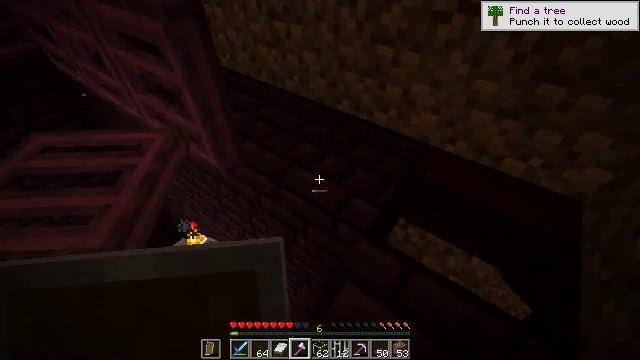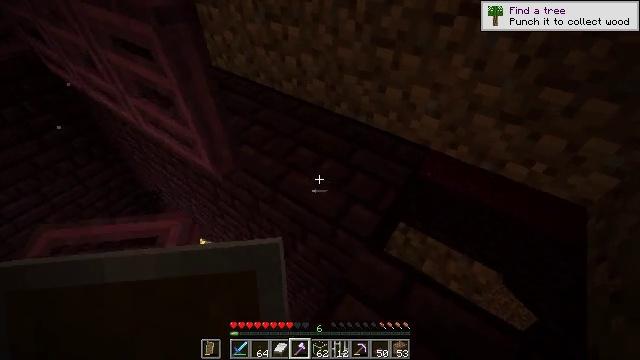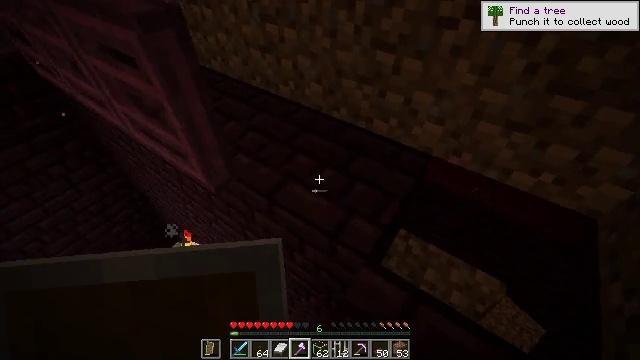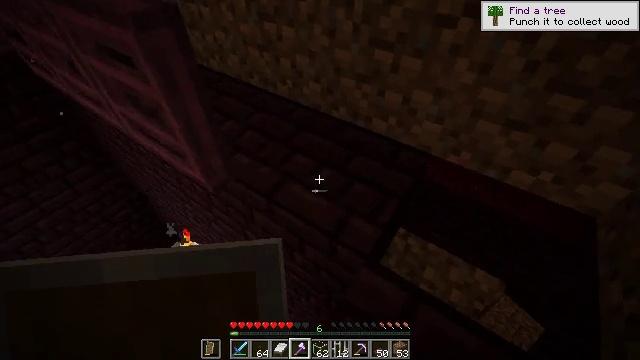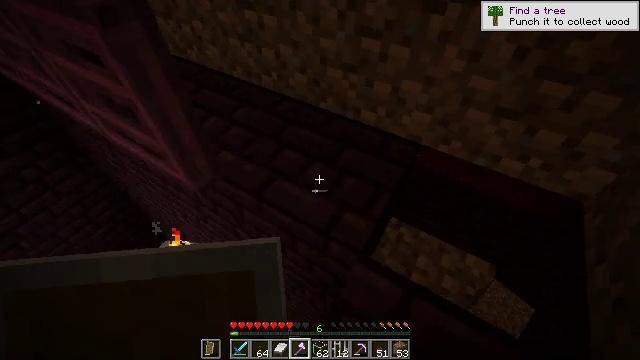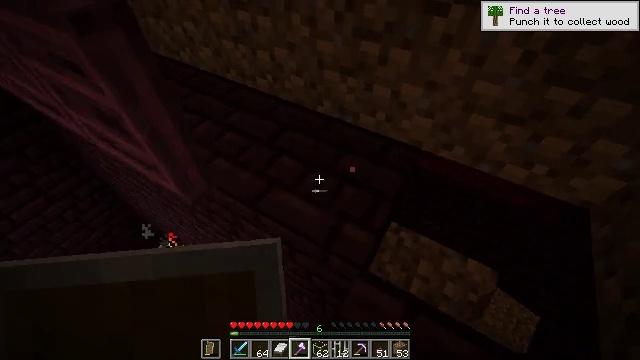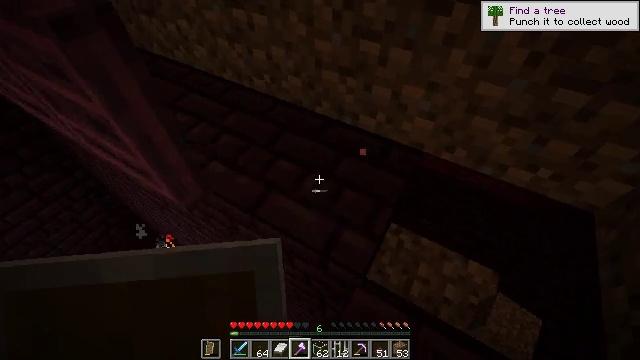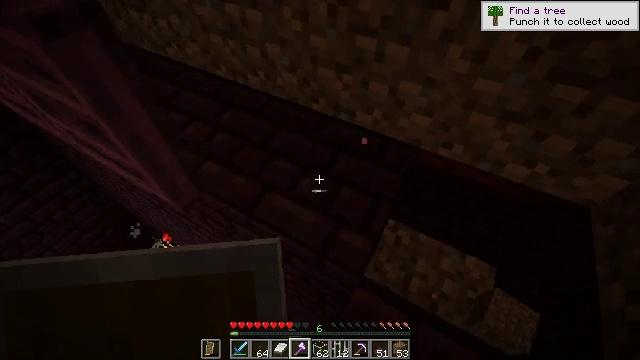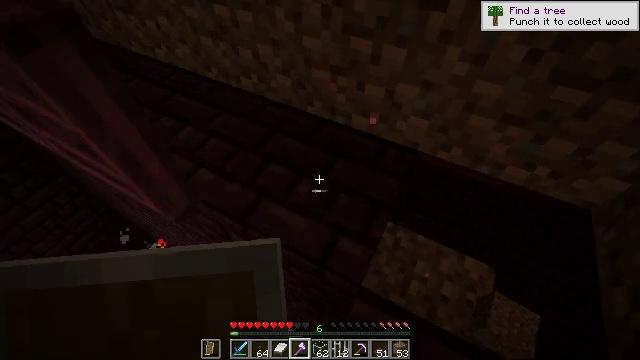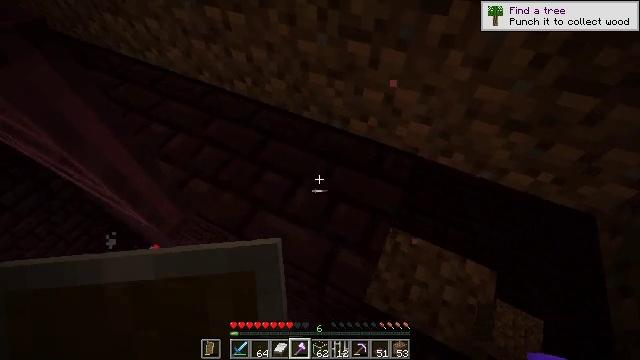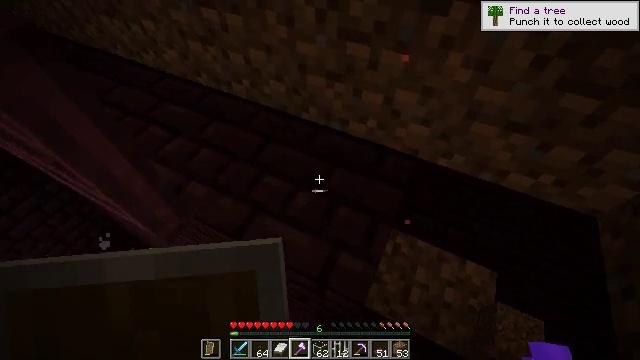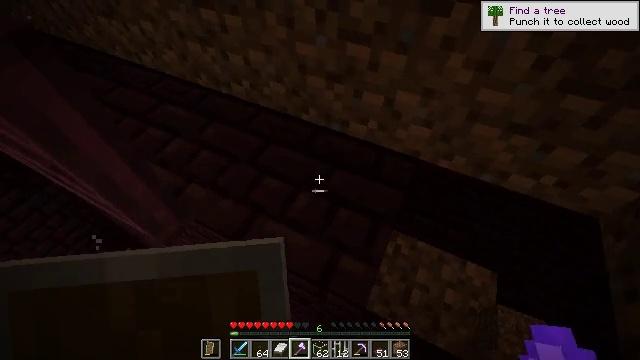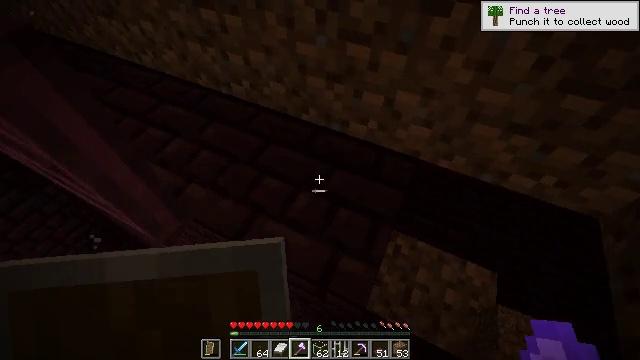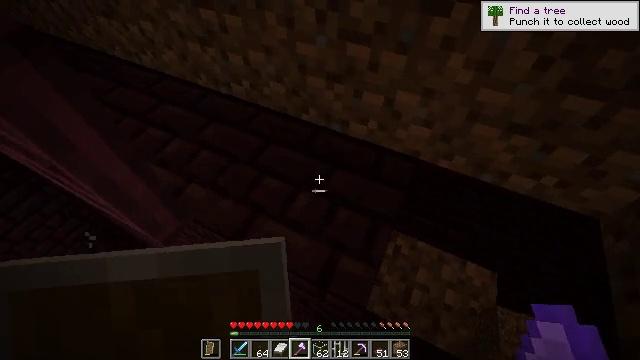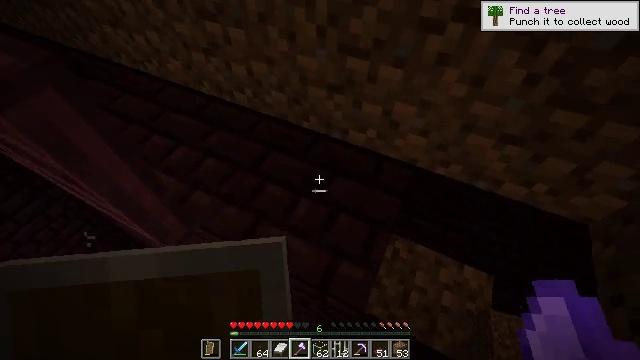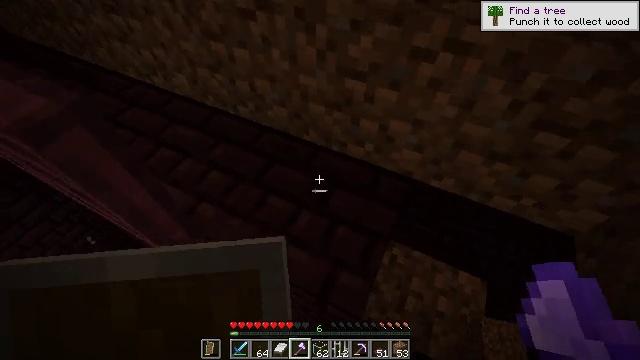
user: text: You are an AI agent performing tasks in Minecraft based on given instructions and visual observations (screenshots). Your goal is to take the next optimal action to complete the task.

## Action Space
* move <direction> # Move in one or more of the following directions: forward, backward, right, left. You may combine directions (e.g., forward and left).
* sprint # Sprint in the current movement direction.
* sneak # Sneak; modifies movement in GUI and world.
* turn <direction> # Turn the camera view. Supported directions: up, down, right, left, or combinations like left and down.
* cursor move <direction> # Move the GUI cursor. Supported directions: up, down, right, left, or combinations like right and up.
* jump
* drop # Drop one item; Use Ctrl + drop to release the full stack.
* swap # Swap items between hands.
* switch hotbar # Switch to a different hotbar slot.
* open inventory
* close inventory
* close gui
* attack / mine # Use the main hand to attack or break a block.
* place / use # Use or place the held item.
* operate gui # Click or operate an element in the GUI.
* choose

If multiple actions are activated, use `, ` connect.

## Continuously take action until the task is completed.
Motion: motion action
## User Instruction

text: Remove the crimson trapdoor.
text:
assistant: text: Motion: move forward, sneak
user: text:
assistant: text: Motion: move forward, sneak
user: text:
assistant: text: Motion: move forward, sneak
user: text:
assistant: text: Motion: move forward, sneak, turn right and down
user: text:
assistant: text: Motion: move forward, sneak
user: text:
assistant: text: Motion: move forward, sneak
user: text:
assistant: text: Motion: move forward, sneak, turn right and down
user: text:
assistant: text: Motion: move forward, sneak, turn right
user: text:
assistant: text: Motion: sneak, turn right
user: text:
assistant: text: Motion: sneak
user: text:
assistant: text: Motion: sneak
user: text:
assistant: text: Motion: sneak
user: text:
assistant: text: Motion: no_op
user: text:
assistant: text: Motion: no_op
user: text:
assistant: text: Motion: move forward
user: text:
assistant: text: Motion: move forward
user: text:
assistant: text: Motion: move forward
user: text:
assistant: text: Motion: move forward, turn left
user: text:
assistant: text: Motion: move forward, turn left and up
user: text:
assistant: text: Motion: move forward, turn left
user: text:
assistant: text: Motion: turn left
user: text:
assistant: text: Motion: turn left
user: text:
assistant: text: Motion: turn left
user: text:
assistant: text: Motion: turn left
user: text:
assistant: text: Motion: no_op
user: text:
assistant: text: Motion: no_op
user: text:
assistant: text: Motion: move forward, turn left
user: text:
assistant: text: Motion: move forward, turn left
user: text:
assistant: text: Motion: move forward, turn left
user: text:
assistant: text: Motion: move forward, turn left